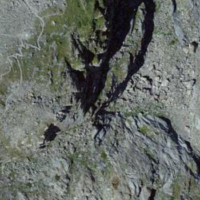
EUNIS habitat code: 48
Species observed at this site:
Agriades glandon